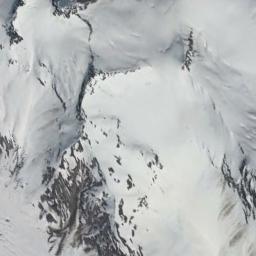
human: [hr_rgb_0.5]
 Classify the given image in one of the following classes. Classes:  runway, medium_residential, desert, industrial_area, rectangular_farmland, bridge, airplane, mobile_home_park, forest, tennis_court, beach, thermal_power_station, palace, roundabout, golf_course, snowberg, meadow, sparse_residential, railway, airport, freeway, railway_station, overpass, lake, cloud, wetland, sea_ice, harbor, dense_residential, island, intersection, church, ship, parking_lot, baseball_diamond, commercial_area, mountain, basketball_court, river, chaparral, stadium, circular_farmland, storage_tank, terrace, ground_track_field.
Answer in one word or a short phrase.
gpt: snowberg